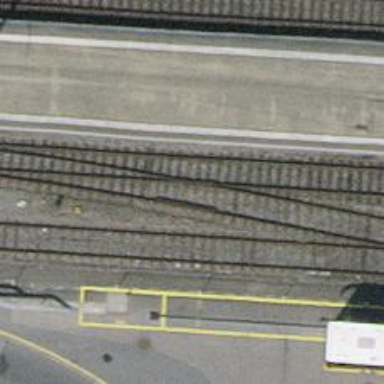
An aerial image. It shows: Rail siding with electrified contact lines.